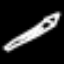
Label: pencil